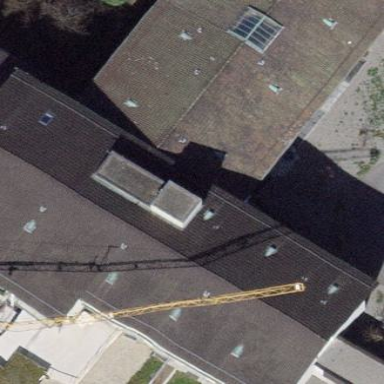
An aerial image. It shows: Hospital building.